Question: I have a cloud service project in VS 2013 RTM.
I use command to generate CSPKG package. I am getting following error. Not sure why. Can anybody help.

Here is my Cloud CSCFG File -
'''
<?xml version="1.0" encoding="utf-8"?>
<ServiceConfiguration serviceName="WindowsAzure1" xmlns="http://schemas.microsoft.com/ServiceHosting/2008/10/ServiceConfiguration" osFamily="4" osVersion="*" schemaVersion="2013-10.2.2">
<Role name="WebRole1">
<Instances count="1" />
<ConfigurationSettings>
<Setting name="Microsoft.WindowsAzure.Plugins.Diagnostics.ConnectionString" value="UseDevelopmentStorage=true" />
</ConfigurationSettings>
</Role>
</ServiceConfiguration>
'''
And here is my Service Definition CSDEF file -
'''
<?xml version="1.0" encoding="utf-8"?>
<ServiceDefinition name="WindowsAzure1" xmlns="http://schemas.microsoft.com/ServiceHosting/2008/10/ServiceDefinition" schemaVersion="2013-10.2.2">
<WebRole name="WebRole1" vmsize="Small">
<Sites>
<Site name="Web">
<Bindings>
<Binding name="Endpoint1" endpointName="Endpoint1" />
</Bindings>
</Site>
</Sites>
<Endpoints>
<InputEndpoint name="Endpoint1" protocol="http" port="80" />
</Endpoints>
<Imports>
<Import moduleName="Diagnostics" />
</Imports>
</WebRole>
</ServiceDefinition>
'''
Appreciate any help.
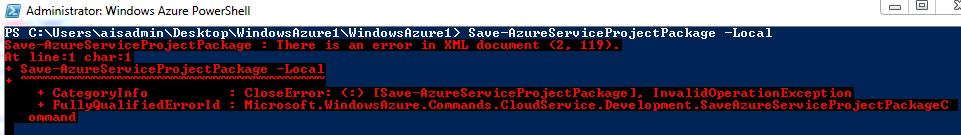
Answer: The latest version of Windows Azure PowerShell doesn't support packaging VS projects. The new version which will be early December 2013 will have this support.